Interaction volume radius: 5 \u00c5
Interaction volume height: 10 \u00c5
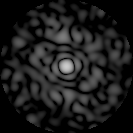
Disorder parameter: 0.8728